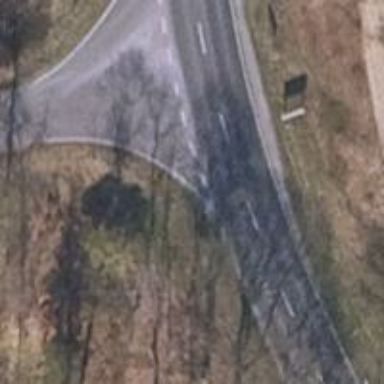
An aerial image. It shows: Secondary road with asphalt surface.